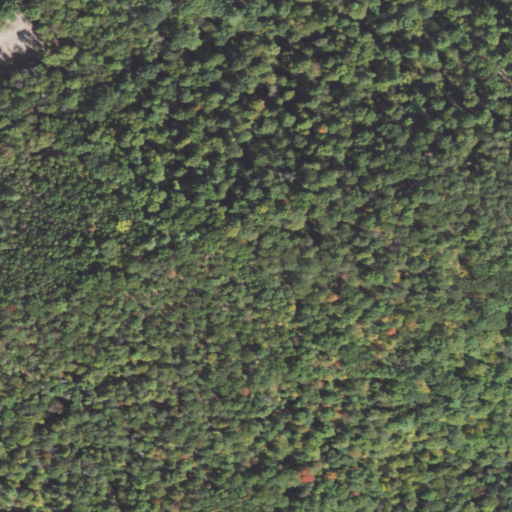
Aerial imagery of ridge(s) in Pennsylvania named Hickory Ridge containing only deciduous forest